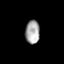
Tissue: prostate
Cell type: T cells
Senescence score: 0.3024
Nuclear area (px): 326
Mean DAPI intensity: 166.776